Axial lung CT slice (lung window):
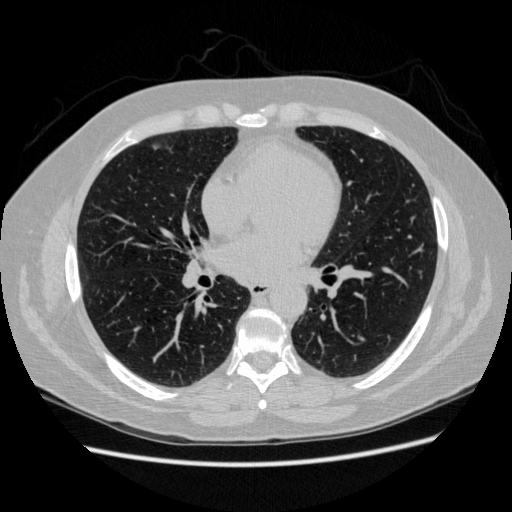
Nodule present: yes
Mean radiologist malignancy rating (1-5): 3